Question: I have a line with multiple 2D vectors on it:
[1,1]
[4,4]
[-2,-2]
[-3,-3]

How can i get the 'smallest' vector and the 'biggest vector?
(i want the blue ones on the picture)
In javascript my array looks like this:
'''
var vectors = [
{
x: 1,
y: 1
}
{
x: 4,
y: 4
}
{
x: -2,
y: -2
}
{
x: -3,
y: -3
}
];
'''
I've already tried to get the magnitude of the vectors but since the magnitude is always positive it can't work that way:
'''
this.x = Math.sqrt(this.x * this.x + this.y * this.y);
this.y = 0;
'''
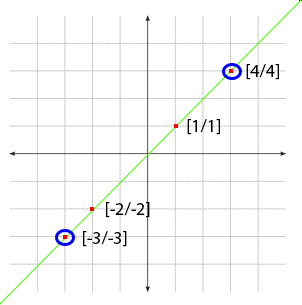
Answer: Choose one of your vector and compute the scalar product with all the vectors (including the one you chose) the min and max of this array will correspond to the extremal points on the line.